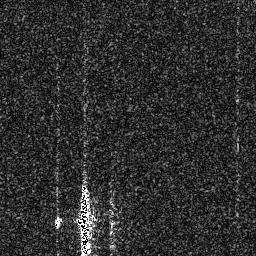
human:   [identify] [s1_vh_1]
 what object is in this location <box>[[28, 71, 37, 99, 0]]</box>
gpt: <ref>1 medium ship at the bottom</ref>